Interaction volume radius: 10 \u00c5
Interaction volume height: 25 \u00c5
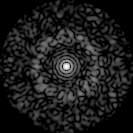
Disorder parameter: 0.8314